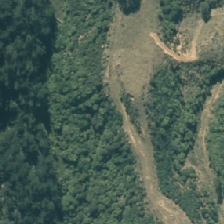
Land cover: broadleaved_indigenous_hardwood